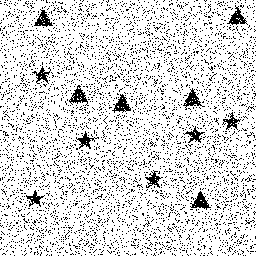
Squares: 0
Triangles: 6
Stars: 6
Total shapes: 12